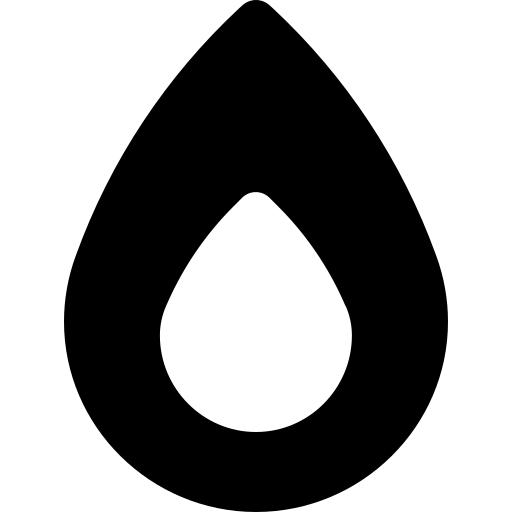
Tags: icon, FontAwesome, fa-icon, solid, fire, flame, simple